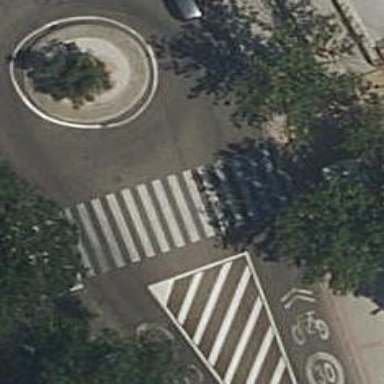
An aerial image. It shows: Uncontrolled crossing on the road.